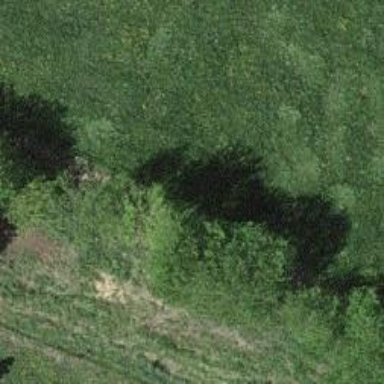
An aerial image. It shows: Deciduous tree with broadleaved leaves.